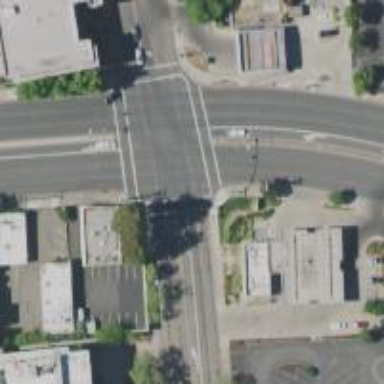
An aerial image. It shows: Solid stop line on the road.